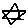
Label: star